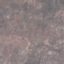
Land use / land cover: HerbaceousVegetation